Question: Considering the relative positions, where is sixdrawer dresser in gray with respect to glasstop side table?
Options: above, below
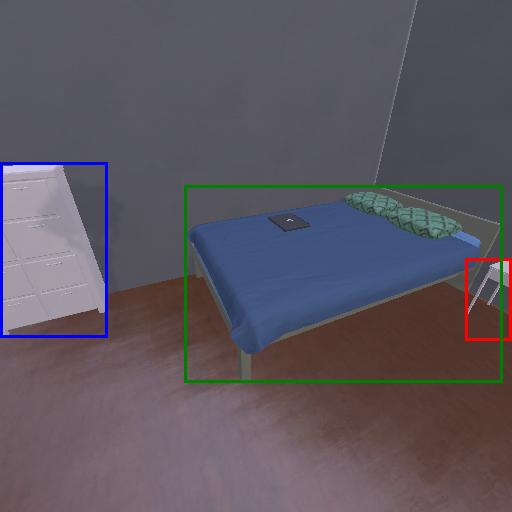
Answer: above